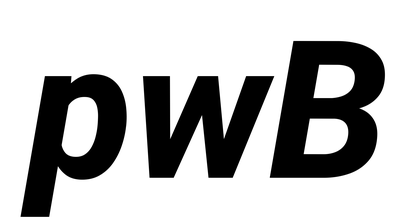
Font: Roboto-Italic_ExtraBold_Italic